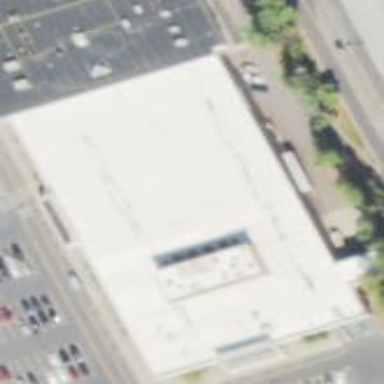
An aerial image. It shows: Department store building.